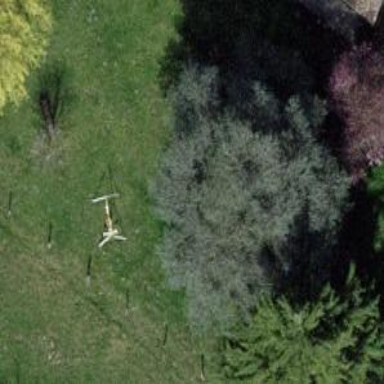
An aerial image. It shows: Needle-leaved tree in nature.